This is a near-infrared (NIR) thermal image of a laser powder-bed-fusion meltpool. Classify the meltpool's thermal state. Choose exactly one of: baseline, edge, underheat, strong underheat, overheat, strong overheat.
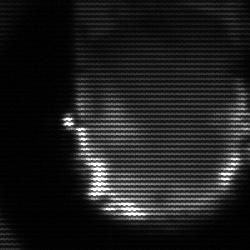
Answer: baseline